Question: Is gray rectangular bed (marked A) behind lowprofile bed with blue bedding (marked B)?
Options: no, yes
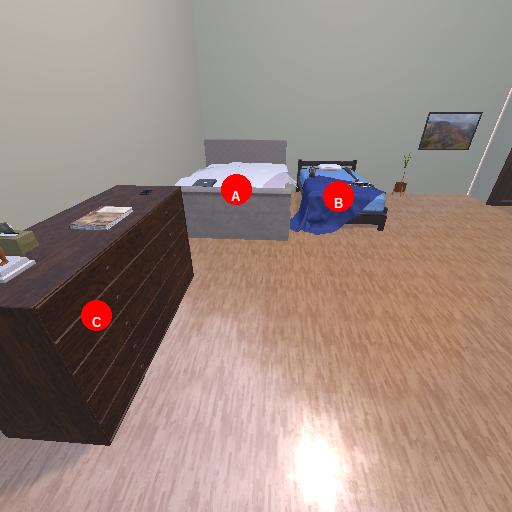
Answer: no